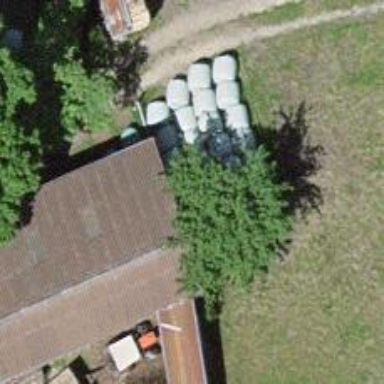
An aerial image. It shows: Shed.